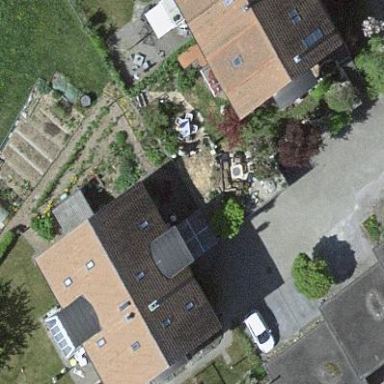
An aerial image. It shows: Garage building.